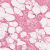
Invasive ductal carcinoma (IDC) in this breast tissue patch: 0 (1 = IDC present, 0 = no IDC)